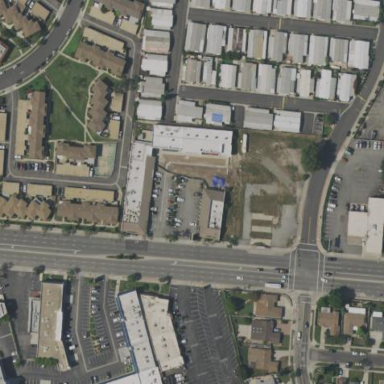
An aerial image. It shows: Retail building.